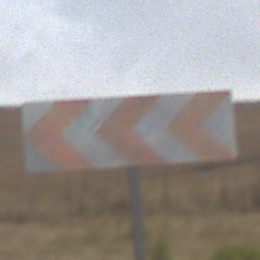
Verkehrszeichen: RichtungstafelnInKurvenGrossRechts
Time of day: MorningAfternoon
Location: Outdoor (Nature)
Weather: Overcast
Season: NotSpecified
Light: Natural